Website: apple
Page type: customer-info-address
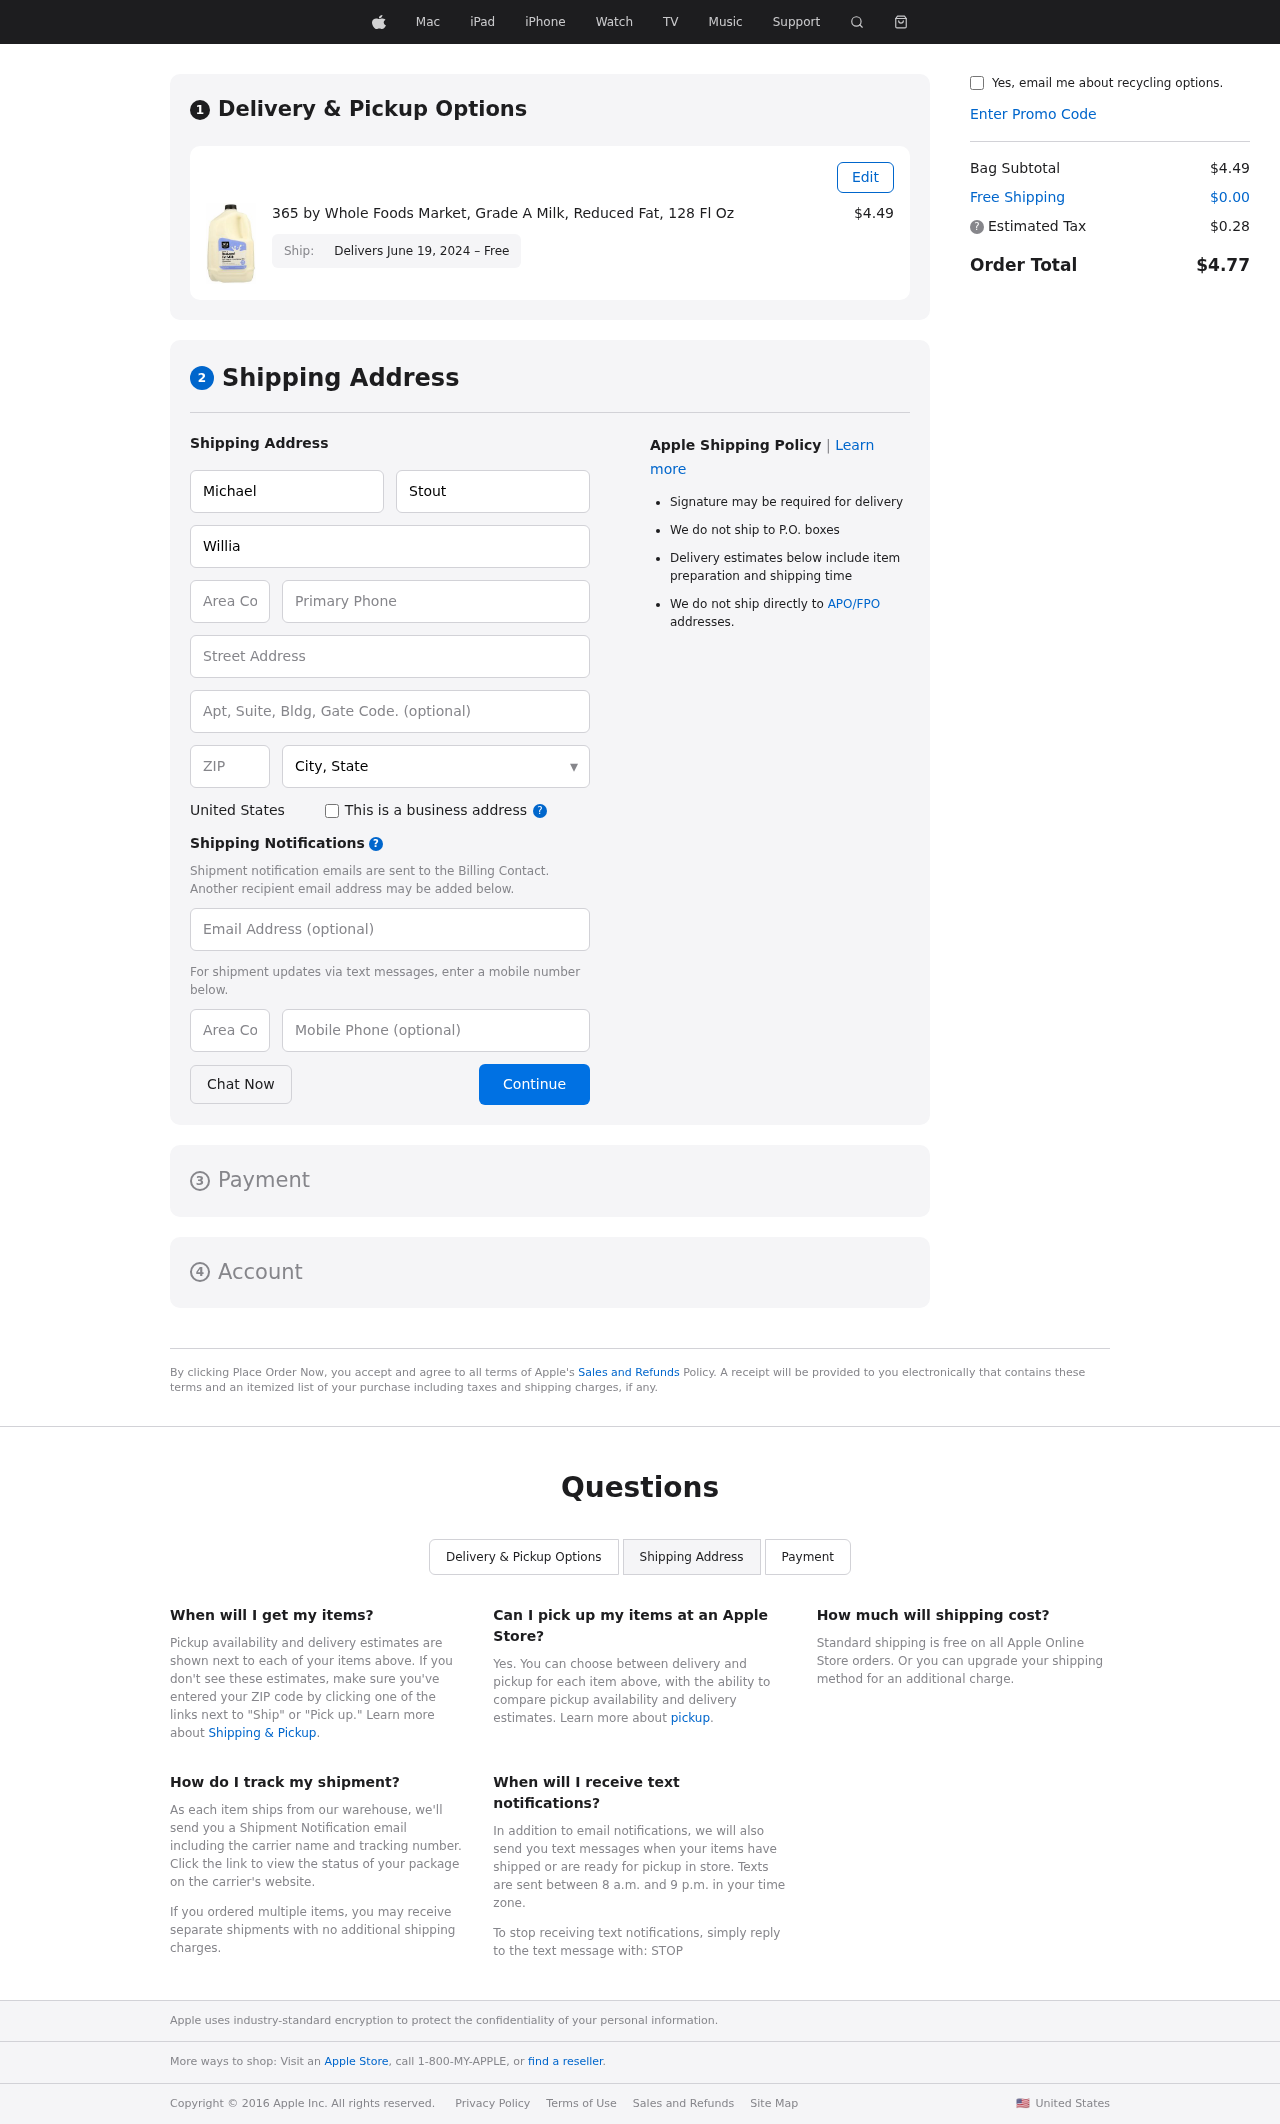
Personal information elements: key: PII_CITY_STATE
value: Jefferyside, VA
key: PII_COMPANY
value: Williams LLC
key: PII_COUNTRY
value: United States
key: PII_EMAIL
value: mstout@yahoo.com
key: PII_FIRSTNAME
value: Michael
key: PII_LASTNAME
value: Stout
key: PII_PHONE
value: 2722696497
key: PII_PHONE_AREA
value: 272
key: PII_POSTCODE
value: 47622
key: PII_STREET
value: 1678 Lopez Stravenue
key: PII_STREET2
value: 05179 Mccormick Summit Suite 601
Product elements: key: PRODUCT1_NAME
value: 365 by Whole Foods Market, Grade A Milk, Reduced Fat, 128 Fl Oz
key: PRODUCT1_PRICE
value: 4.49
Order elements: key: ORDER_DELIVERY_DATE
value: Delivers June 19, 2024 – Free
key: ORDER_SUBTOTAL
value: $4.49
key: ORDER_SHIPPING_COST
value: $0.00
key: ORDER_TAX
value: $0.28
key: ORDER_TOTAL
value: $4.77